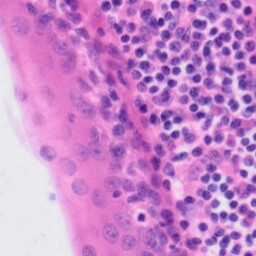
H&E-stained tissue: Tonsil